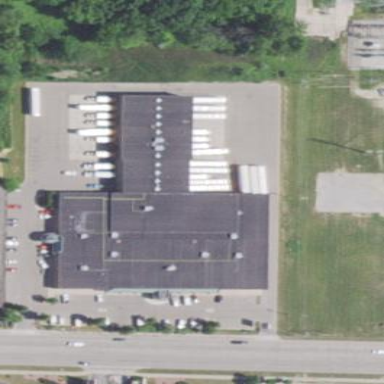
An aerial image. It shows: Building housing furniture shop.